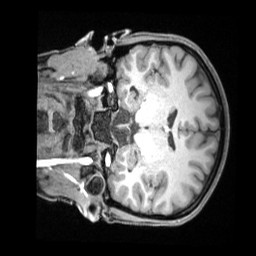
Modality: T1w
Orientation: coronal
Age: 23
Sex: female
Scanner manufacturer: siemens
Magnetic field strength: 3 T
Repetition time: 1.68 s
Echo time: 0.00188 s